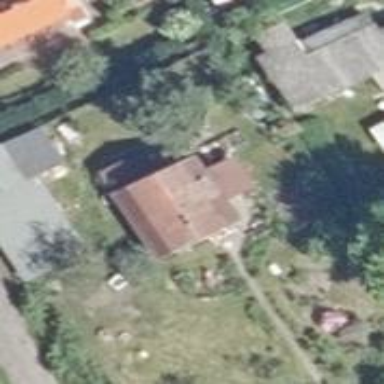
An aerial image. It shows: Simple house.